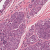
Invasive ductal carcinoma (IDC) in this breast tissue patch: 0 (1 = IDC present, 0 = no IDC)